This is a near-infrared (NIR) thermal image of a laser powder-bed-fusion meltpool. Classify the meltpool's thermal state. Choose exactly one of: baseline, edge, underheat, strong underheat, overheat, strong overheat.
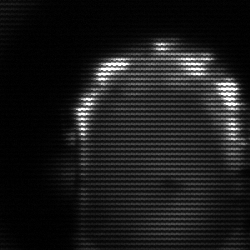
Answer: baseline